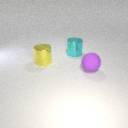
large purple rubber sphere in front of large cyan metal cylinder